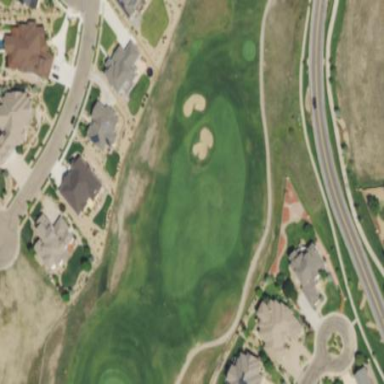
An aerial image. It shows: Rough grassy area used for golf.